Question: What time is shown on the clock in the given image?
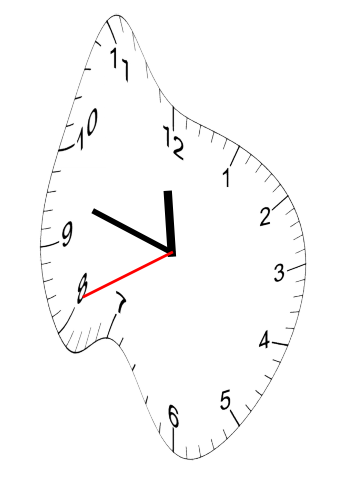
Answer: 11:47:41